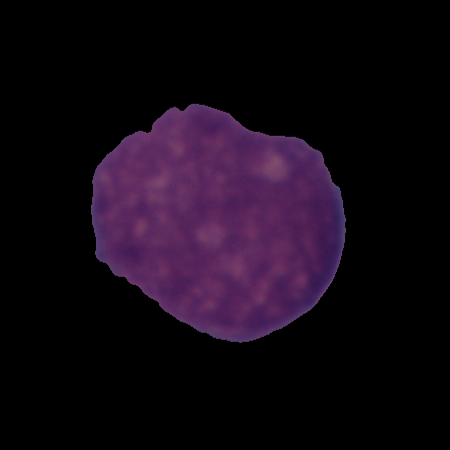
Label: cancer